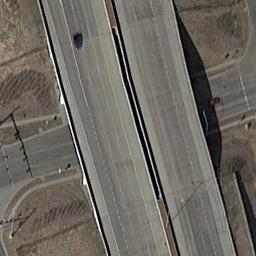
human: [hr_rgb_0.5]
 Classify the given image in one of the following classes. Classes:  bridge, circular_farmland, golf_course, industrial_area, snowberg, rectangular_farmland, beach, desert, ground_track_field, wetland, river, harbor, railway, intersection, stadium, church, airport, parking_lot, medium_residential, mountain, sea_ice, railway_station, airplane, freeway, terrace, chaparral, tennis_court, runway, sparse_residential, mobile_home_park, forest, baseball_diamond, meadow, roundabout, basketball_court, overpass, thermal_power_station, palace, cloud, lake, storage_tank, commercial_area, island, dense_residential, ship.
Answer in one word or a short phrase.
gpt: overpass